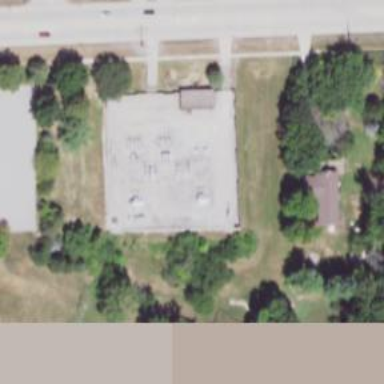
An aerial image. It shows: Power substation.